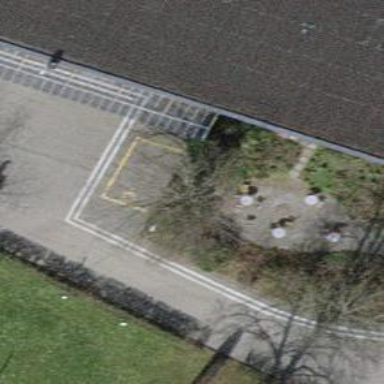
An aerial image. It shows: Bench.